Question: I have this JavaScript and JQuery code.
'''
var a3host = new RegExp("^cn3g");
var shorthost_reg = new RegExp("^cn.g..");
$.getJSON("filename.json", function (data) {
var a = 0;
$.each(data, function (i, item) {
var c = item.hostname;
var cls;
// Assign class based on hostname regexp
if (a3host.test(item.hostname)) {
cls = "host3";
a = 3;
} else {
cls = "host8";
a = 8;
}
var shorthost = shorthost_reg.exec(item.hostname);
if ( a == 3)
{
if (temp == 0)
{
document.write('<table border = 10px class = "gpus_table" border="1" cellspacing="1" cellpadding="5" style = "display: inline-block; margin : 10px " >')
document.write('<tr>');
}
temp++;
document.write('<td>');
document.write(item.hostname); //Output
document.write('</td>');
if (temp%6 == 0)
{
document.write('</tr>');
document.write('<tr>');
}
if (temp == 60)
{
document.write('</table>')
}
}
}
);
}
);
'''
This gives me this output.

I want:
When I click on hostname1, it gives me <URL> where I can print some values of JavaScript variables.
Can anyone help?
Please excuse for the bad coding practice.
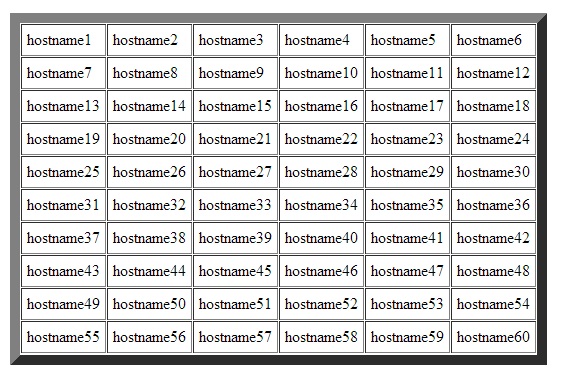
Answer: here you have an working <URL>:
'''
<!DOCTYPE html>
<html lang="en">
<head>
<title>Example</title>
<!-- Bootstrap -->
<link href="http://getbootstrap.com/dist/css/bootstrap.css" rel="stylesheet">
<!-- HTML5 Shim and Respond.js IE8 support of HTML5 elements and media queries -->
<!-- WARNING: Respond.js doesn't work if you view the page via file:// -->
<!--[if lt IE 9]>
<script src="https://oss.maxcdn.com/libs/html5shiv/3.7.0/html5shiv.js"></script>
<script src="https://oss.maxcdn.com/libs/respond.js/1.4.2/respond.min.js"></script>
<![endif]-->
</head>
<body>
<!-- add table -->
<table id="mytable" class="table table-bordered">
<tr>
<td id="host-1">hostname 1<span style="display: none">some hidden data form host 1</span></td>
<td id="host-2">hostname 2<span style="display: none">some hidden data form host 2</span></td>
</tr>
</table>
<!-- add modal -->
<div id="modal-table" class="modal fade bs-modal-sm" tabindex="-1" role="dialog" aria-labelledby="mySmallModalLabel" aria-hidden="true">
<div class="modal-dialog modal-sm">
<div class="modal-content modal-message">
<div class="modal-header">
<button type="button" class="close" data-dismiss="modal" aria-hidden="true">&times;</button>
<h4 class="modal-title" id="myModalLabel">Title</h4>
</div>
<div class="modal-body"></div>
<div class="modal-footer">
<button type="button" class="btn btn-default" data-dismiss="modal">OK</button>
</div>
</div>
</div>
</div>
<!-- jQuery (necessary for Bootstrap's JavaScript plugins) -->
<script src="https://code.jquery.com/jquery.js"></script>
<!-- Include all compiled plugins (below), or include individual files as needed -->
<script src="http://cdnjs.cloudflare.com/ajax/libs/twitter-bootstrap/2.1.0/bootstrap.min.js"></script>
<script>
$(document).ready(function(){
$("#mytable").find("td").click(function(e){
$("#modal-table .modal-title").html($(this).attr("id"));
$("#modal-table .modal-body").html($(this).find("span").text());
$("#modal-table").modal({show:true});
});
});
</script>
</body>
</html>
'''